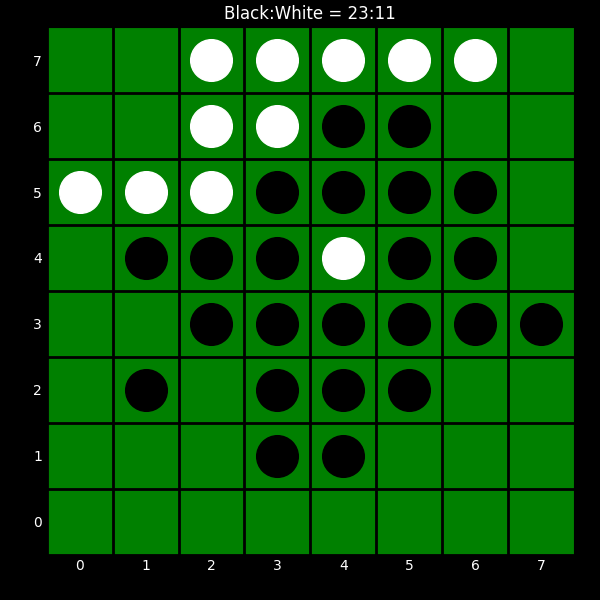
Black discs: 23
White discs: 11